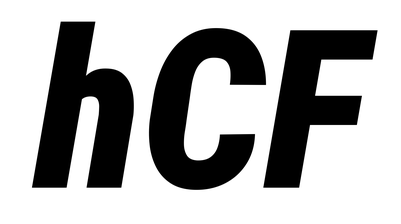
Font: Roboto-Italic_Condensed_Black_Italic